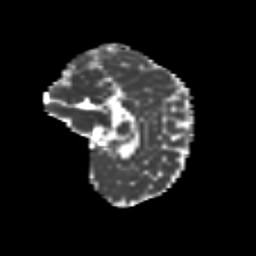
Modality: MD
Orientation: sagittal
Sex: female
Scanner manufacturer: siemens
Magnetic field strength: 3 T
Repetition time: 5 s
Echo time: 0.071 s